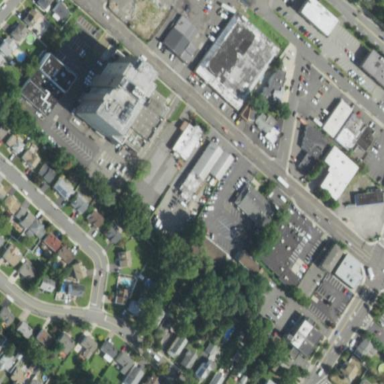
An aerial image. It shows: Retail area.